This plot shows a bearing's acceleration signal over time (raw waveform). Classify the bearing condition as one of: normal, inner_race, outer_race, ball.
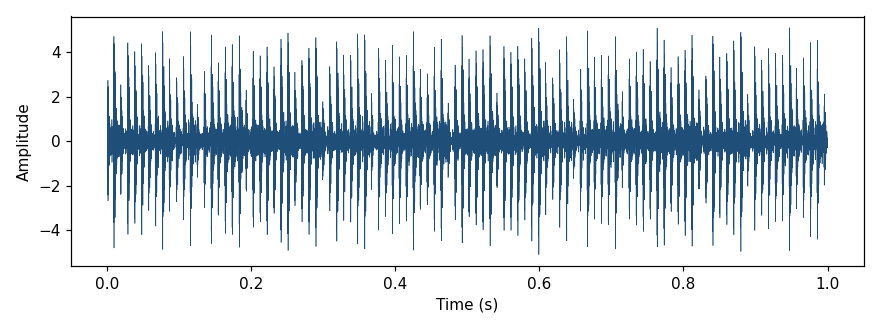
Answer: outer_race